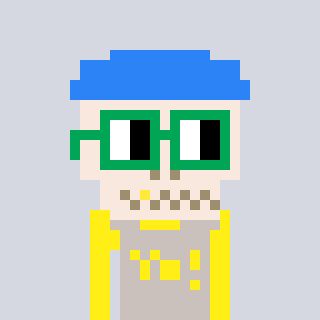
a pixel art character with square green glasses, a skeleton-hat-shaped head and a foggrey-colored body on a cool background